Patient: sex M, age 30
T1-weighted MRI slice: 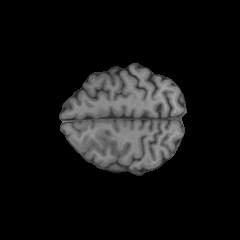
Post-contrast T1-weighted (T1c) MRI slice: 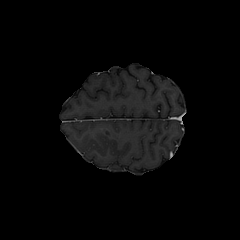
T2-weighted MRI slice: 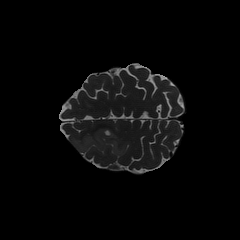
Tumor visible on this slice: yes
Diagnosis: Astrocytoma, IDH-mutant
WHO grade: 4